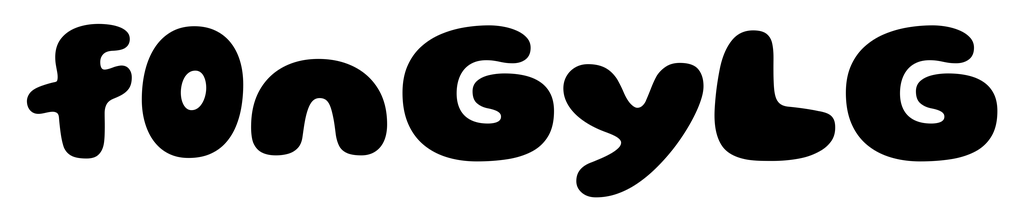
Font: Gluten_ExtraBold